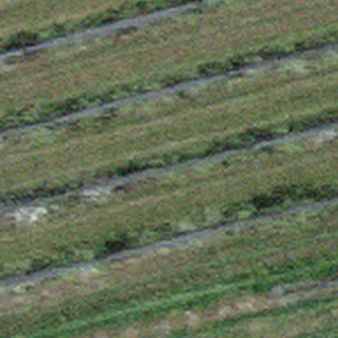
Label: other